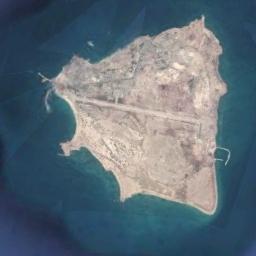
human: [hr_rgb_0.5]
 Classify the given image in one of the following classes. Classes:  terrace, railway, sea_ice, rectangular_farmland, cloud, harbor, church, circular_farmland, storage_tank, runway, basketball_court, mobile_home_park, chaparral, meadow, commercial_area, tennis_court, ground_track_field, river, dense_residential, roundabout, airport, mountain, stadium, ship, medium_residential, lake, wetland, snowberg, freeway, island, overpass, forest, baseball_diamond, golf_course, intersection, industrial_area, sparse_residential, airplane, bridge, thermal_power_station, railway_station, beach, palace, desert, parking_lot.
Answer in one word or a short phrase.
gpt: island